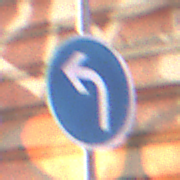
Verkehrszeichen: VorgeschriebeneFahrtrichtungLinks
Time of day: MorningAfternoon
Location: Outdoor (Urban)
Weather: Clear
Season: NotSpecified
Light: Natural